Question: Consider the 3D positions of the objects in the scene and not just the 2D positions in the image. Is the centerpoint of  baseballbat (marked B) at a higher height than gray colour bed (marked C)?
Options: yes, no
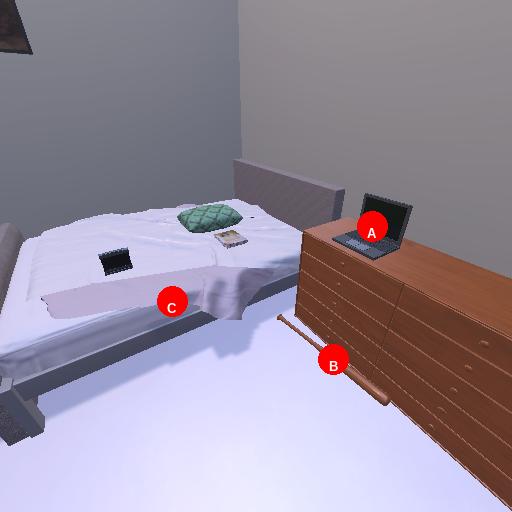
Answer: yes